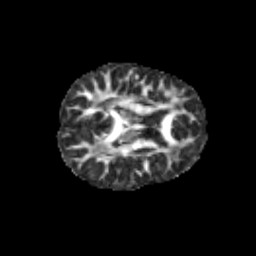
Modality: FA
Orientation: axial
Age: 10
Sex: female
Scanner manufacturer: siemens
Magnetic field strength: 3 T
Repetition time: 3.8 s
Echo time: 0.07 s